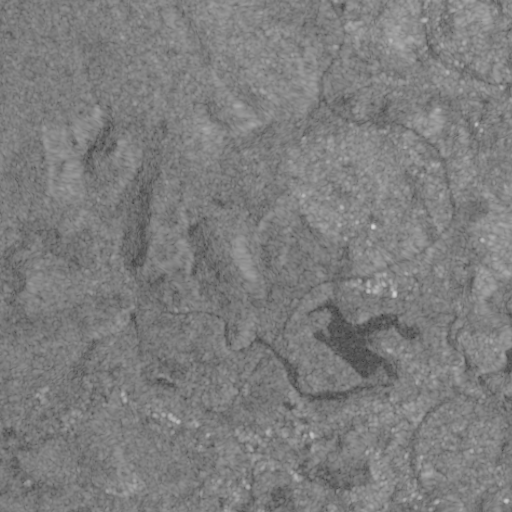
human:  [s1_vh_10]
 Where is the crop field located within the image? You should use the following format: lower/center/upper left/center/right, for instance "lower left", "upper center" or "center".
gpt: The crop field is located in the upper left of the image.
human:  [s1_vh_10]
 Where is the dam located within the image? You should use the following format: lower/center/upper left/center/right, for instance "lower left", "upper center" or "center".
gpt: The dam is located in the center right of the image.
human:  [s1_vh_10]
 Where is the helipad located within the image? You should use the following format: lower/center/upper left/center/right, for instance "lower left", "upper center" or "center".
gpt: The helipad is located in the lower left of the image.
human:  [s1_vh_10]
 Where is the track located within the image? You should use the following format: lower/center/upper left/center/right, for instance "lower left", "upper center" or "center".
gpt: There is no track in the image.

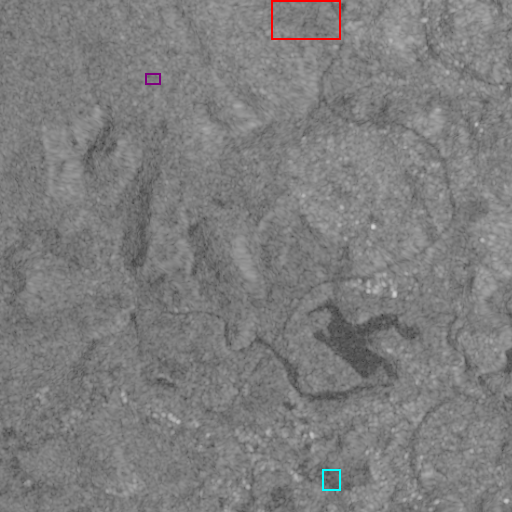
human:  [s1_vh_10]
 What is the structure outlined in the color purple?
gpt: The structure outlined in purple is a crop field.
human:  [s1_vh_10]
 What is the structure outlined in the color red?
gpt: The structure outlined in red is a park.
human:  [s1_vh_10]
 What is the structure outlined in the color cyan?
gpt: The structure outlined in cyan is a parking lot.
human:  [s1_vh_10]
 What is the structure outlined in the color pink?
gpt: There is no pink outline.